Chest X-ray:
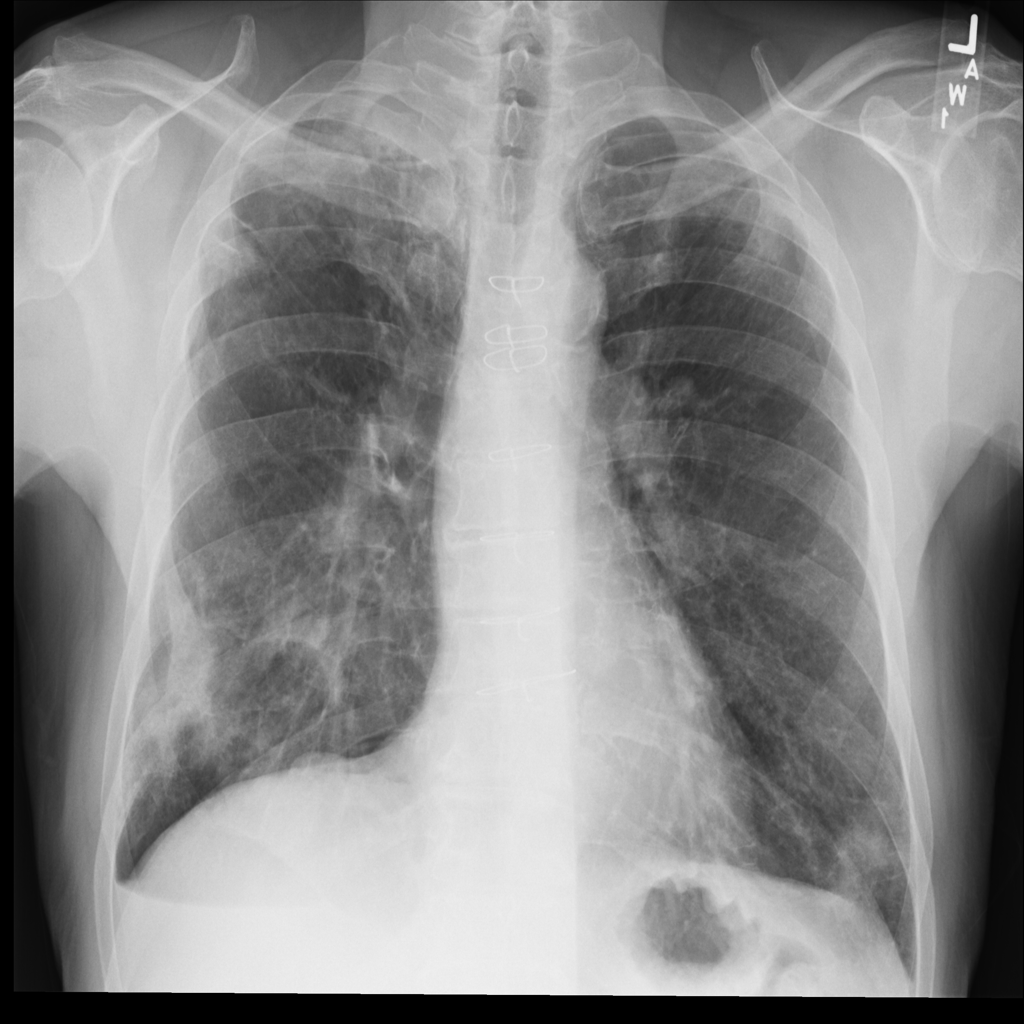
Findings: Consolidation, Nodule, Effusion, Pneumothorax
No abnormal finding: no